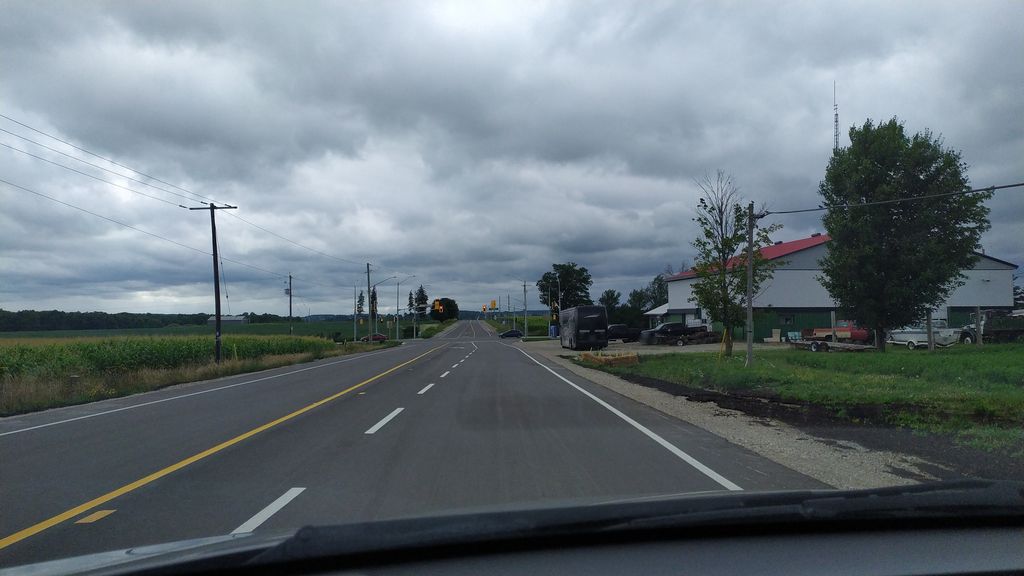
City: kitchener-waterloo